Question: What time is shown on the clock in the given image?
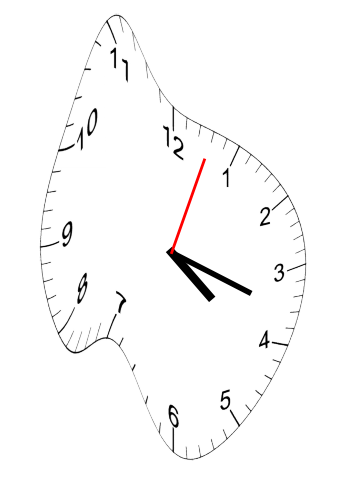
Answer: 04:18:03